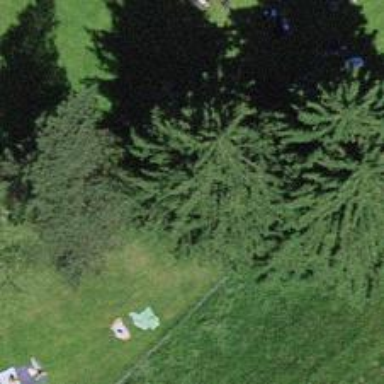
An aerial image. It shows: Needle-leaved tree in nature.